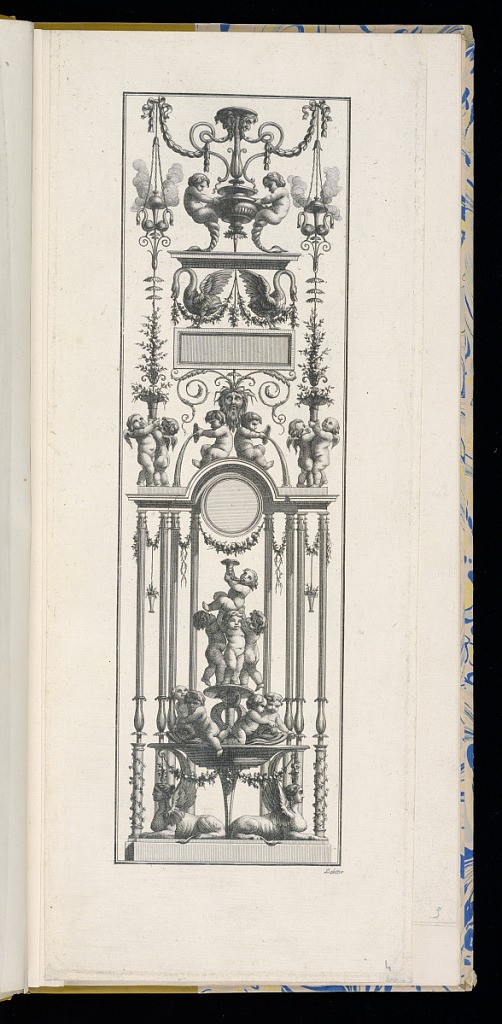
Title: Design for a Vertical Panel of Ornament
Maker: Jean-Louis Prieur the Younger, French, 1759 – 1795
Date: late 18th century
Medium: Etching and engraving on white laid paper
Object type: Print
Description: Sheet of vertical arabesque design featuring ancient-inspired ornament motifs including urns, censers, mascarons, scrolls, rinceaux, cornucopia, putti, sphynxes, vines, and columns.